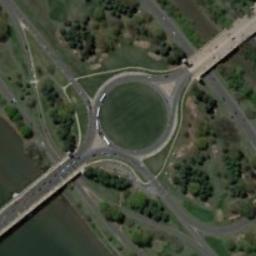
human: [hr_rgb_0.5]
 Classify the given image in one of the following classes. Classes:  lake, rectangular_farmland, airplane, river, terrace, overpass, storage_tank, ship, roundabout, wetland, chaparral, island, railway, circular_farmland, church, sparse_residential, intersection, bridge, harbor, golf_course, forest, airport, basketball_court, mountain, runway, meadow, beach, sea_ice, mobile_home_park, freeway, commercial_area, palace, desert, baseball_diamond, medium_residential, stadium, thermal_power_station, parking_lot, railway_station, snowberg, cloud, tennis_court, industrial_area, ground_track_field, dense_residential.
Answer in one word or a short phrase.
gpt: roundabout